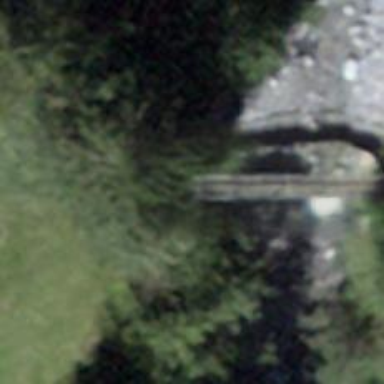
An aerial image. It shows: Path leading to bridge.